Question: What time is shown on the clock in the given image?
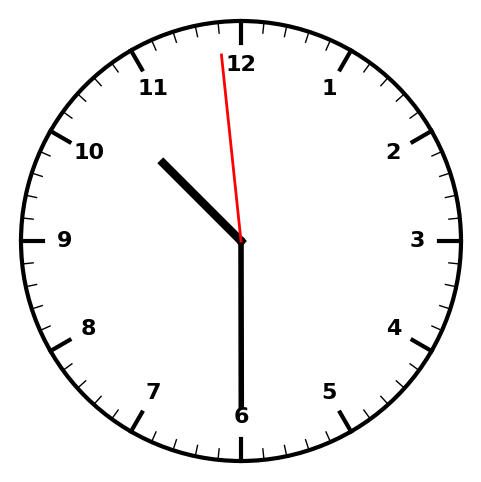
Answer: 10:29:59